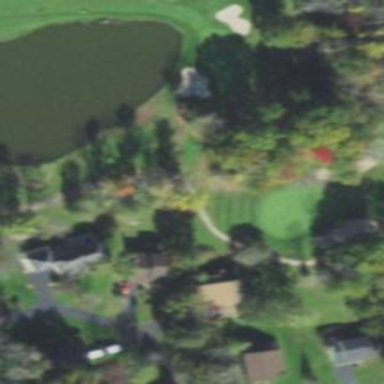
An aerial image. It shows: Path for both road and golf.